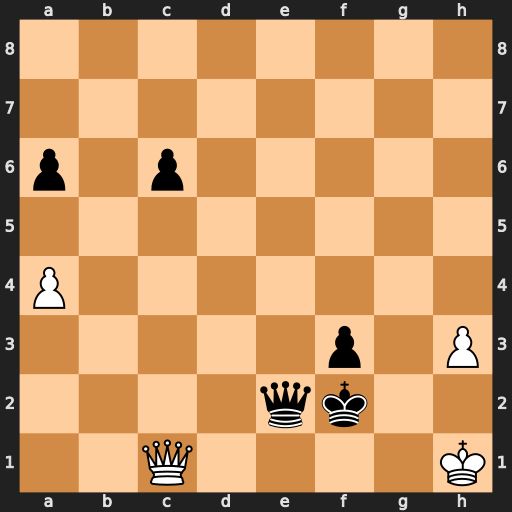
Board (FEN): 8/8/p1p5/8/P7/5p1P/4qk2/2Q4K
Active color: w
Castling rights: -
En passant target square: -
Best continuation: Qg1#